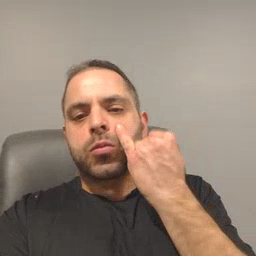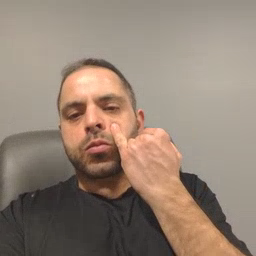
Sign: if